CT reconstruction: convct
Segmentation target: spine
Patient: F, age 63
ISS stage: Stage 1
Metal implant: no
Axial slice:
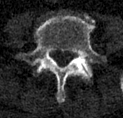
Sagittal slice:
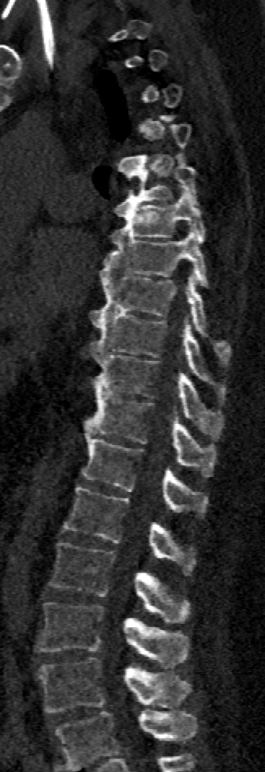